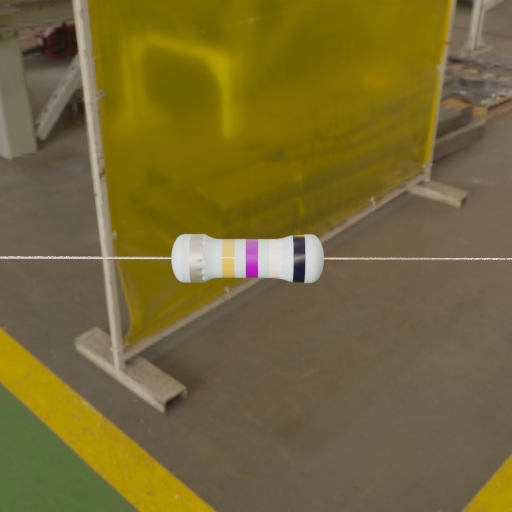
Resistor colour bands (in order): silver, gold, violet, white, black